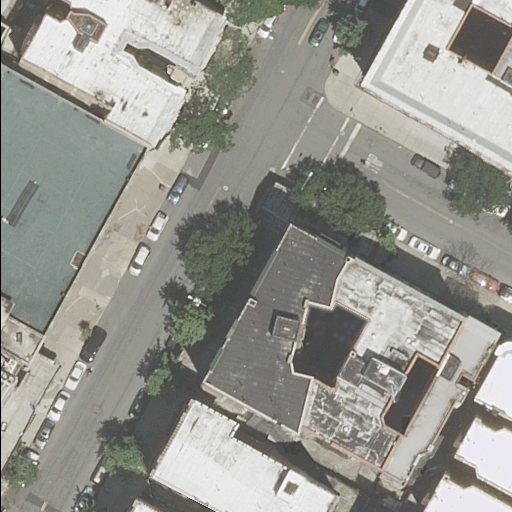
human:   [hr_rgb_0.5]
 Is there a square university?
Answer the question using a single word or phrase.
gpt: no

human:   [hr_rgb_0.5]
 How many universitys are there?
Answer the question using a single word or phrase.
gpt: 1

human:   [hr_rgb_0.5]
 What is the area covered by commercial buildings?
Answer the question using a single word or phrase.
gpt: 0m2

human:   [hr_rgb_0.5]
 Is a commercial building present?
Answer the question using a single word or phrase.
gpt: no

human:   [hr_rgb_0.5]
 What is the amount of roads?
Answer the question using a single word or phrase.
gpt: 2

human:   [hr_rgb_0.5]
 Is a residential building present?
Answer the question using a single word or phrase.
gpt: yes

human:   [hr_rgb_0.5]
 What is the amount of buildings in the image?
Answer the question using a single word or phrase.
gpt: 11

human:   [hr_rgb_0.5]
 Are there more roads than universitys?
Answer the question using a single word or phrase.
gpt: yes

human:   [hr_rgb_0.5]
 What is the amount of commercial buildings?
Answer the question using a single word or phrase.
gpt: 0

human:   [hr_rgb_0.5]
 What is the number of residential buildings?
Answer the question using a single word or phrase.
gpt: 11

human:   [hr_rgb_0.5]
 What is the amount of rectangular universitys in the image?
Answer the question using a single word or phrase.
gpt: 0

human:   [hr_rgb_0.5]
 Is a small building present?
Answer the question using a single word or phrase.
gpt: yes

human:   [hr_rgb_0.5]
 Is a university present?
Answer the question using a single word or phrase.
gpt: yes

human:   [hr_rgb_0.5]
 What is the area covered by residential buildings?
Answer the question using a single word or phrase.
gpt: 4271m2

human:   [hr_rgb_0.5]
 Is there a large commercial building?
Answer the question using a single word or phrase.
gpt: no

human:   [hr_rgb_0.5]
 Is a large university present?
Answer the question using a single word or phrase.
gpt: yes

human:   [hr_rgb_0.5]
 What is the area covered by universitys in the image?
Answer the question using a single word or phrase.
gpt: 4703m2

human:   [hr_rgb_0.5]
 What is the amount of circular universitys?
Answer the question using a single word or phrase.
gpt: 0

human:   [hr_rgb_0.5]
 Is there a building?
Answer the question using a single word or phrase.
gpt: yes

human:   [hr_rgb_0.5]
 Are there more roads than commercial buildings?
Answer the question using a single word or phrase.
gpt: yes

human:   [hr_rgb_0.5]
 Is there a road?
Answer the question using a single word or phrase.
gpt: yes

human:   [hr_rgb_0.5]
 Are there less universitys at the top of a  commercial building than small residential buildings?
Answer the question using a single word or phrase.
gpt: yes

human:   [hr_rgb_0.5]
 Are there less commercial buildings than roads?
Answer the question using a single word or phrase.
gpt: yes

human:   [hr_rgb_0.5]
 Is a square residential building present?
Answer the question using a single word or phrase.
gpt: no

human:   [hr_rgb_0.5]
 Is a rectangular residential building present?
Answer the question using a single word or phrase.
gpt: yes

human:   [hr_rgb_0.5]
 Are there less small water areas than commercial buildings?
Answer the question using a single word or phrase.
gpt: no

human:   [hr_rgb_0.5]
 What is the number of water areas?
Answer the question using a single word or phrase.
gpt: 0

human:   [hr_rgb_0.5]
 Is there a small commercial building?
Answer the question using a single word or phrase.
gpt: no

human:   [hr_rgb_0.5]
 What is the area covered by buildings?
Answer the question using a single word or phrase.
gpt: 4271m2

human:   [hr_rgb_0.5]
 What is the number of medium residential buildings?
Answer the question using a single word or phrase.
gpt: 4

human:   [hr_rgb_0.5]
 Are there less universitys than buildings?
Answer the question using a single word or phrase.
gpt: yes

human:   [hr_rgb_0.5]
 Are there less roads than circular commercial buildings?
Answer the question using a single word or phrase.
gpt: no

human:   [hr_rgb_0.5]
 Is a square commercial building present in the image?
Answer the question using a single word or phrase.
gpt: no

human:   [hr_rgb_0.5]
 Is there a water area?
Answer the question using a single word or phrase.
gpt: no

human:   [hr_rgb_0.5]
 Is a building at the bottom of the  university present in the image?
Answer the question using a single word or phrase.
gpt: yes

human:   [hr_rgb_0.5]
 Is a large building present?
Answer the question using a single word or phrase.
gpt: yes

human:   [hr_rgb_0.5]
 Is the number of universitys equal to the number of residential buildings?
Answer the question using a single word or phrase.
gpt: no

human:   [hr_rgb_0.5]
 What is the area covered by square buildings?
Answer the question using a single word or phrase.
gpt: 0m2

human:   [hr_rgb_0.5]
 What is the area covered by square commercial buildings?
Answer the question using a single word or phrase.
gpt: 0m2

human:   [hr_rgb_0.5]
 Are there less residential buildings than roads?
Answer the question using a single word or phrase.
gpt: no

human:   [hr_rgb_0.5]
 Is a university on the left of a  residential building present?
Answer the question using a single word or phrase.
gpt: yes

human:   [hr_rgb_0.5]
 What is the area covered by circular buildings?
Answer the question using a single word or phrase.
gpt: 0m2

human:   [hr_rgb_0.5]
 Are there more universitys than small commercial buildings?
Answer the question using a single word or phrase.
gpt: yes

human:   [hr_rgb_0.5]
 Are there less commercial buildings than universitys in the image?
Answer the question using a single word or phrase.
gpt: yes

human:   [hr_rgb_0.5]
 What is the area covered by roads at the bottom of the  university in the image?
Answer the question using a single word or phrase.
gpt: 0m2

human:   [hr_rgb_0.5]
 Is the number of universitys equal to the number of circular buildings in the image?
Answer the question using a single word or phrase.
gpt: no

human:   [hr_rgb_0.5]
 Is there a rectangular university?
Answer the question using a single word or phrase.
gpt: no

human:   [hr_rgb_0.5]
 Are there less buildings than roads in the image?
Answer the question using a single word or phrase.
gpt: no

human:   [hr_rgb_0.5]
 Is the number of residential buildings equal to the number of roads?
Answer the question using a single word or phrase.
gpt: no

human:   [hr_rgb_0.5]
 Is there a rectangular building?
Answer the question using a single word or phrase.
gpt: yes

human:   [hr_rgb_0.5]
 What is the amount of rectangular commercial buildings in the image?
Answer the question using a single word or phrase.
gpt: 0

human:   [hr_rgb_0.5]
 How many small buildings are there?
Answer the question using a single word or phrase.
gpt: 3

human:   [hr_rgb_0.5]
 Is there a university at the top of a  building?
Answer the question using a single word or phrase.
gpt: yes

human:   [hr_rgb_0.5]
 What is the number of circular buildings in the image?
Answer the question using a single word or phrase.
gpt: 0

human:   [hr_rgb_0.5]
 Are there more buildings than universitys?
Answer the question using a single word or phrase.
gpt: yes

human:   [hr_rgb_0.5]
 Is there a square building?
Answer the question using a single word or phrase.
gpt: no

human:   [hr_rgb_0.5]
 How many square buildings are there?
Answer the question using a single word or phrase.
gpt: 0

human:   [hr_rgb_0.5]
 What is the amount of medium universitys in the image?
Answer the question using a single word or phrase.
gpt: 0

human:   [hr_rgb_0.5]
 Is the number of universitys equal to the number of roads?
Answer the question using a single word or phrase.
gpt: no

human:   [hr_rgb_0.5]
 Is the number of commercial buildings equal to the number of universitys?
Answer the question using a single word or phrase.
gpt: no

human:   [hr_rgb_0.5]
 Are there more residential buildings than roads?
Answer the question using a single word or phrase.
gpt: yes

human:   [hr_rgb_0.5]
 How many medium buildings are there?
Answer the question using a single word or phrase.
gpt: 4

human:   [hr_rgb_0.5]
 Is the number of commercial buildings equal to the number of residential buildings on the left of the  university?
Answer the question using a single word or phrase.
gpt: no

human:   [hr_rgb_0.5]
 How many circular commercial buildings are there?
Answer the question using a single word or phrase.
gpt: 0